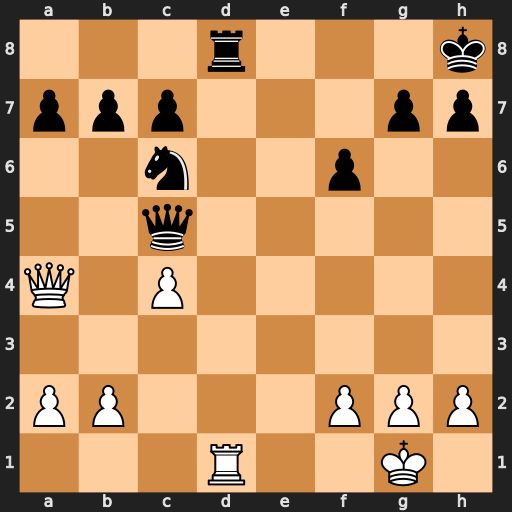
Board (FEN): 3r3k/ppp3pp/2n2p2/2q5/Q1P5/8/PP3PPP/3R2K1
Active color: w
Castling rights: -
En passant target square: -
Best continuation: Rxd8+ Nxd8 Qe8+ Qf8 Qxf8#